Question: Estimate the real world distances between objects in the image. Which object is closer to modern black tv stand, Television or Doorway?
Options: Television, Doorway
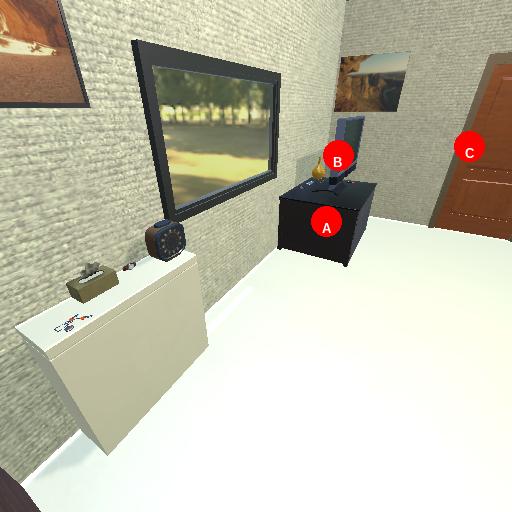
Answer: Television